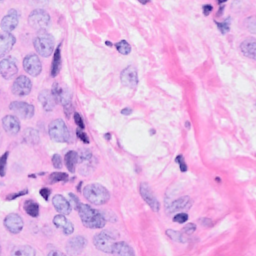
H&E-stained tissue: Breast